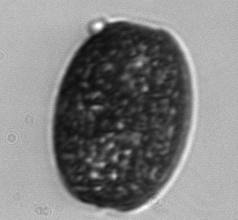
Label: Coscinodiscus